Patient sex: M
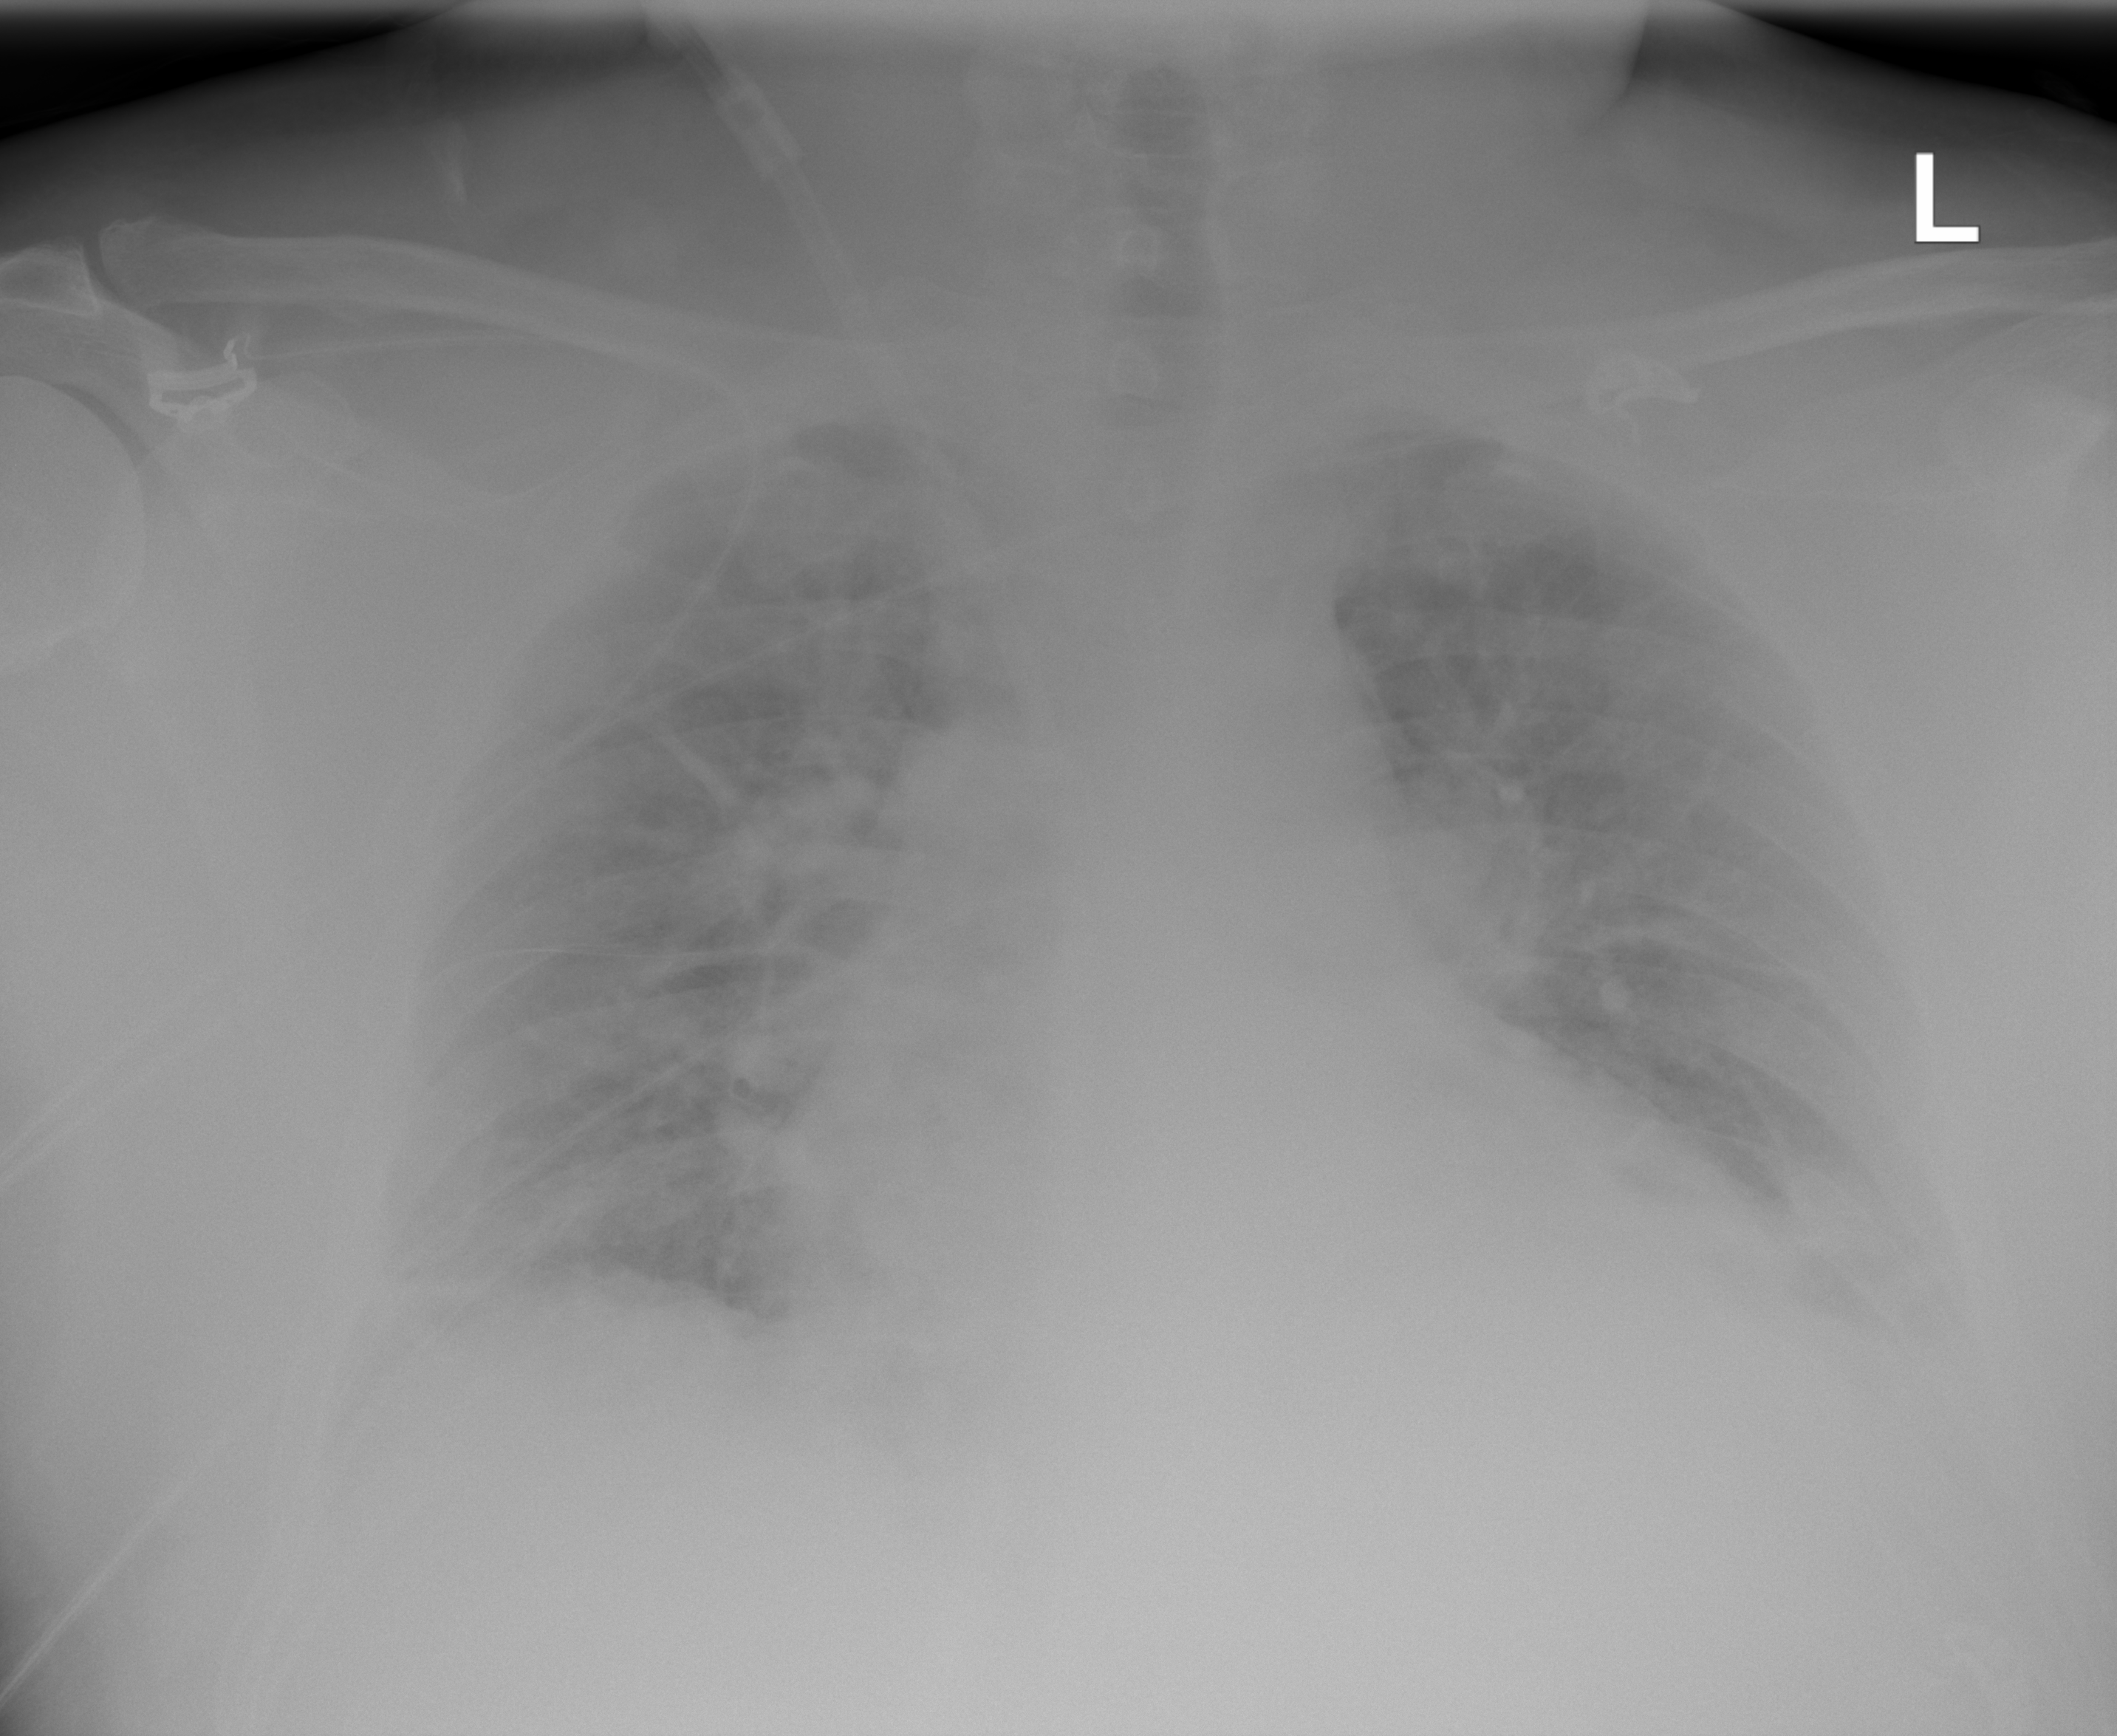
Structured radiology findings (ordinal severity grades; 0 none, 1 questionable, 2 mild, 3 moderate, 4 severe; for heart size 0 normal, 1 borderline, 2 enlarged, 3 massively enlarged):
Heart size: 2
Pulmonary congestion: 2
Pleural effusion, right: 1
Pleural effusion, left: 1
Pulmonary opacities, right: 1
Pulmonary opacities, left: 2
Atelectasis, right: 2
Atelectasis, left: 2